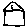
Label: square